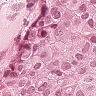
Metastatic tissue present: yes